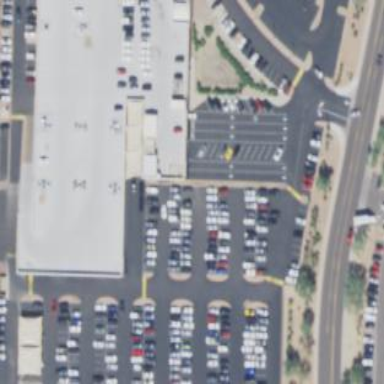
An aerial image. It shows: Retail building with car shop.